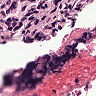
Metastatic tissue present: yes